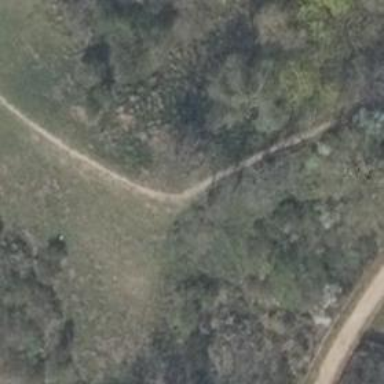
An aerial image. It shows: Dirt path.